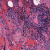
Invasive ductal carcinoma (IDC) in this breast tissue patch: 0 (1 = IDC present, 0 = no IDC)